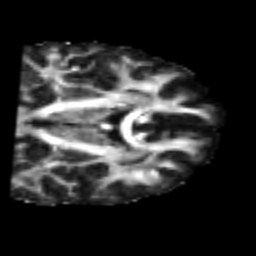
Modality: FA
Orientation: coronal
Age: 21
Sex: male
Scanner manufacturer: siemens
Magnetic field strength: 3 T
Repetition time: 2.3 s
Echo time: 0.085 s